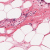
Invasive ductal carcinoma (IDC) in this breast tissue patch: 0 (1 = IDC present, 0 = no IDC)